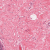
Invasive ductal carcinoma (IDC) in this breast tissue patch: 0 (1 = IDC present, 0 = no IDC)